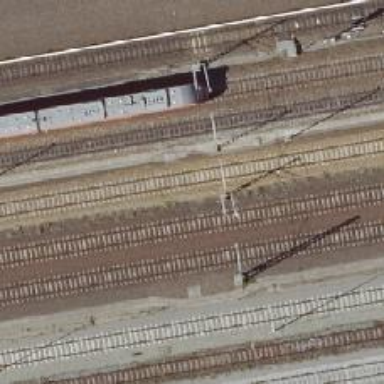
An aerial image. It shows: Milestone along the railway track with catenary mast.